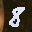
Label: 8